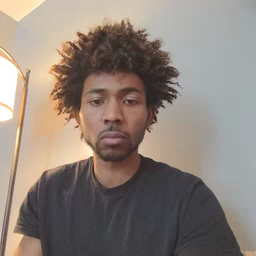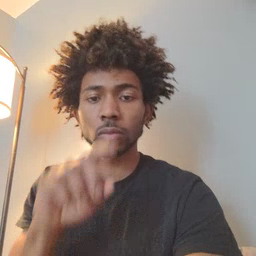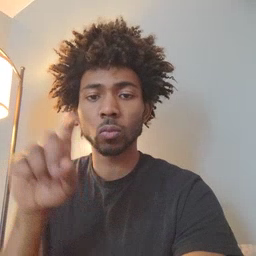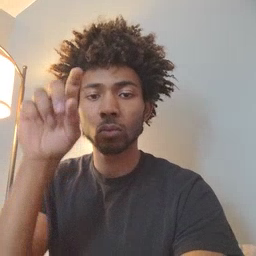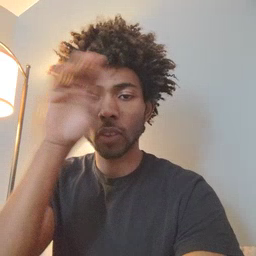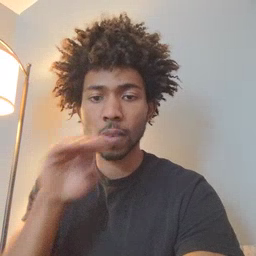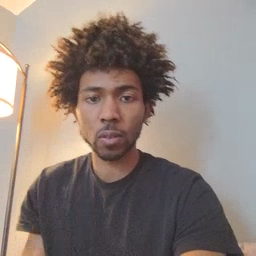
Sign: closet